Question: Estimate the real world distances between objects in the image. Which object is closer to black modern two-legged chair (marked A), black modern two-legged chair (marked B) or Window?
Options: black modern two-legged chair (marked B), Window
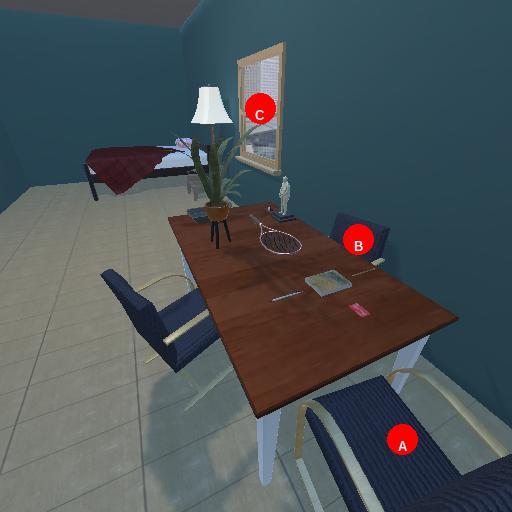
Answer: black modern two-legged chair (marked B)